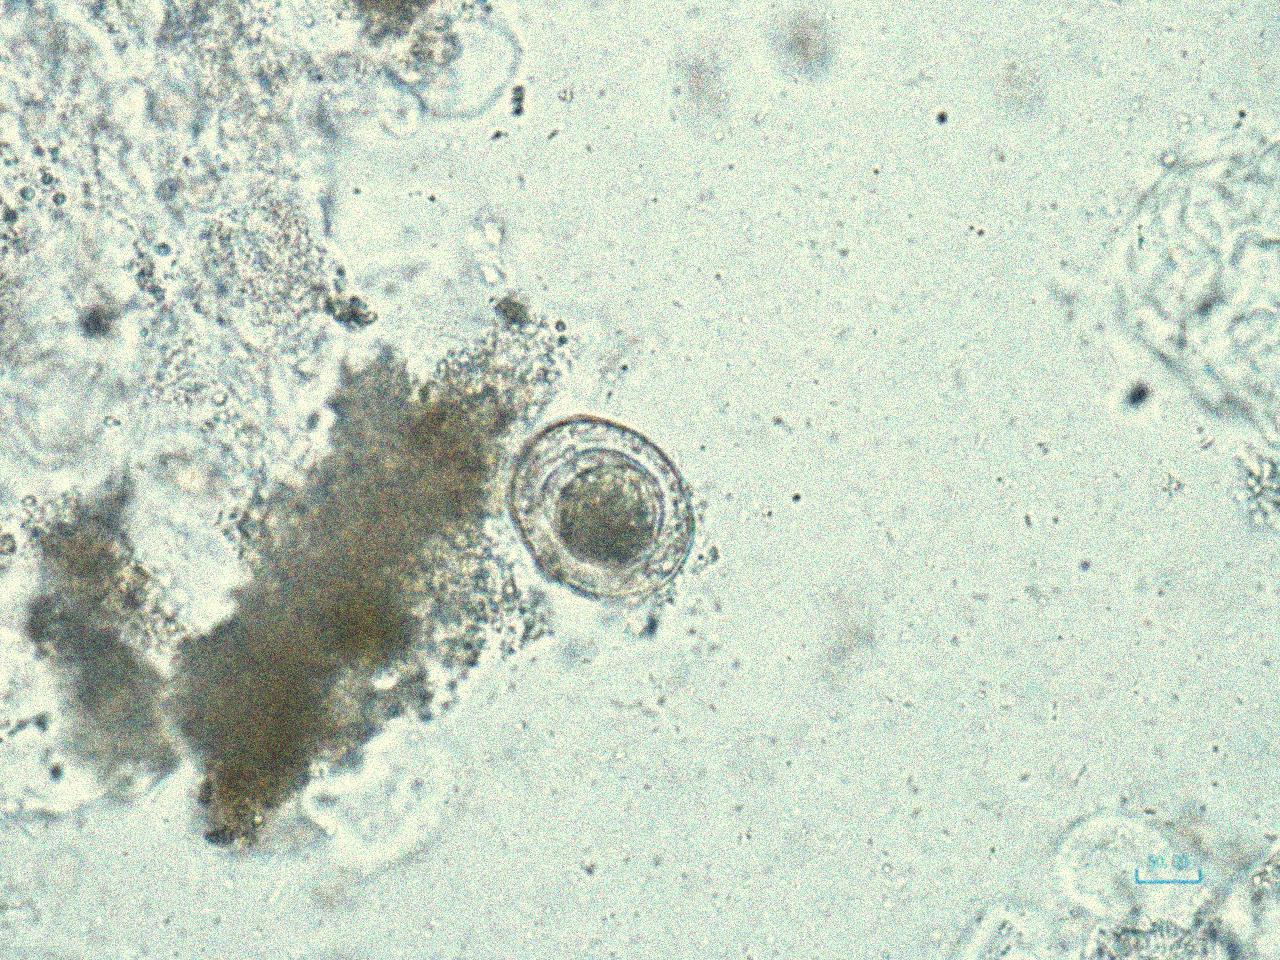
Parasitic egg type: Hymenolepis nana